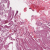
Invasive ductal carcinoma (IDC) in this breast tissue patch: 0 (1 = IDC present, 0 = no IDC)